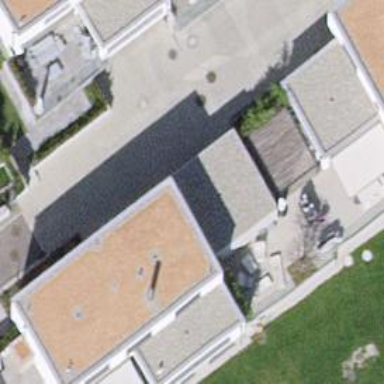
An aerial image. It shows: Garage.